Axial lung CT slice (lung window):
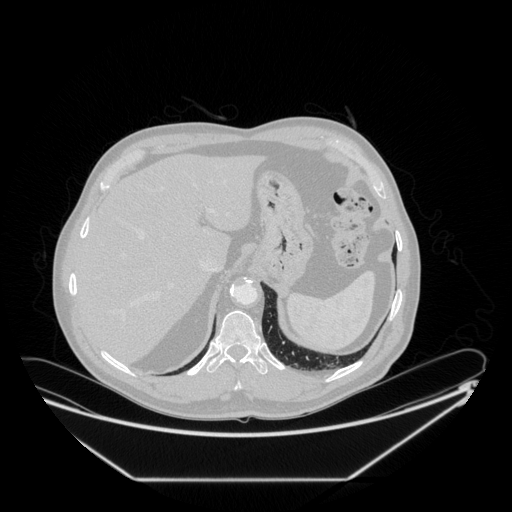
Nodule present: no